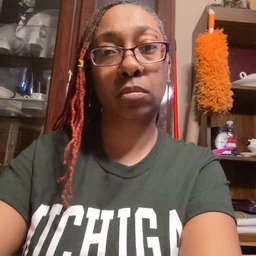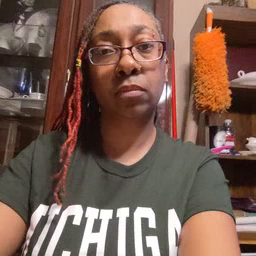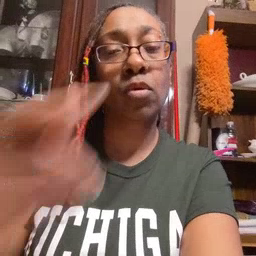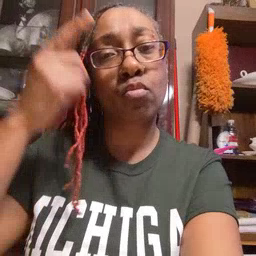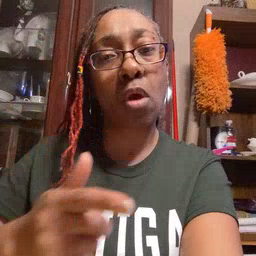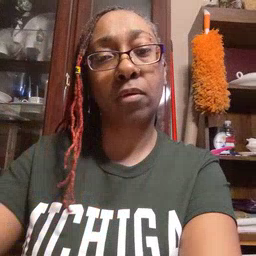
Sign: brother